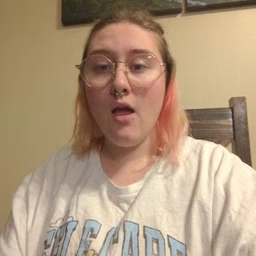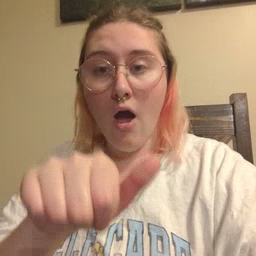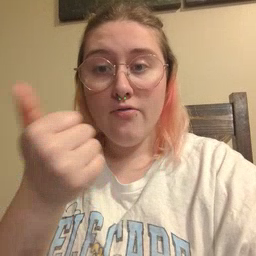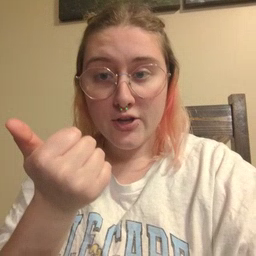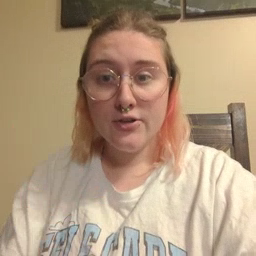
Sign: another